Question: I have Googled around for a couple of hours now, for a solution on how to change the color of the TabIndicator in a ViewPager. From the documentation i get, that I should add a PagerTabStrip as the child to my ViewPager in XML. But this is not working as intended. Any suggestions on a solution?
Here is my code:
'''
<android.support.v4.widget.DrawerLayout xmlns:android="http://schemas.android.com/apk/res/android"
xmlns:tools="http://schemas.android.com/tools"
android:id="@+id/drawer_layout"
android:layout_width="match_parent"
android:layout_height="match_parent"
tools:context="com.adrissa.klea.MainActivity" >
<FrameLayout
android:id="@+id/container"
android:layout_width="match_parent"
android:layout_height="match_parent" />
<android.support.v4.view.ViewPager
xmlns:android="http://schemas.android.com/apk/res/android"
android:id="@+id/pager"
android:layout_width="match_parent"
android:layout_height="match_parent"
android:background="#934932"
tools:context="com.adrissa.klea.MainActivity" >
<android.support.v4.view.PagerTabStrip
android:id="@+id/pager_title_strip"
android:layout_width="match_parent"
android:layout_height="wrap_content" >
</android.support.v4.view.PagerTabStrip>
</android.support.v4.view.ViewPager>
<fragment
android:id="@+id/navigation_drawer"
android:name="com.adrissa.klea.NavigationDrawerFragment"
android:layout_width="@dimen/navigation_drawer_width"
android:layout_height="match_parent"
android:layout_gravity="start" />
</android.support.v4.widget.DrawerLayout>
'''
And this is what it looks like:

Obviously what I thought would be the end result is that the light blue tabIndicator was black, but it somehow gets underneath?
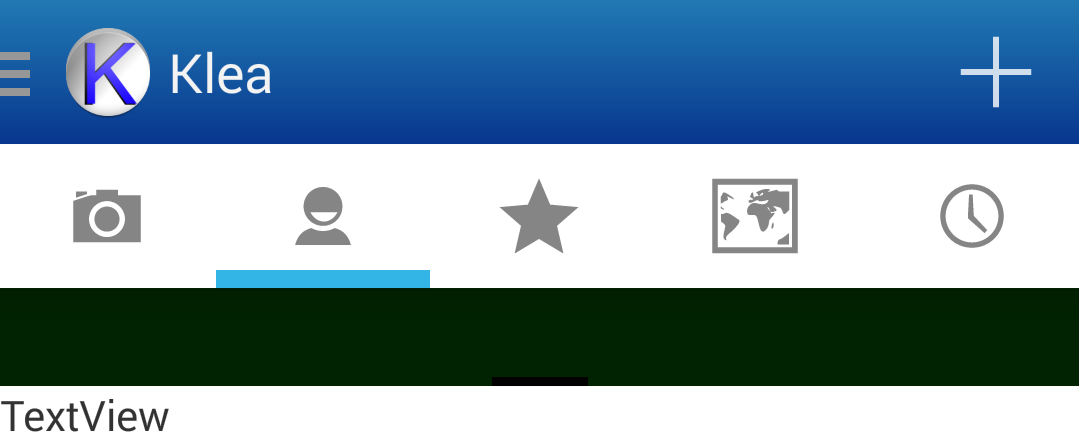
Answer: In the themes.xml file i added this code
'''
<?xml version="1.0" encoding="utf-8"?>
<resources xmlns:android="http://schemas.android.com/apk/res/android">
<style name="CustomActionBarTheme" parent="@style/Theme.AppCompat.Light.DarkActionBar">
<item name="android:actionBarTabStyle">@style/MyActionBarTabs</item>
<item name="actionBarTabStyle">@style/MyActionBarTabs</item>
</style>
<style name="MyActionBarTabs" parent="@style/Widget.AppCompat.ActionBar.TabView">
<!-- tab indicator -->
<item name="android:background">@drawable/actionbar_tab_indicator</item>
<!-- Support library compatibility -->
<item name="background">@drawable/actionbar_tab_indicator</item>
</style>
'''
Then this is the actionbar_tab_indicator.xml file in the drawable folder:
'''
<?xml version="1.0" encoding="utf-8"?>
<selector xmlns:android="http://schemas.android.com/apk/res/android">
<!-- STATES WHEN BUTTON IS NOT PRESSED -->
<!-- Non focused states -->
<item android:state_focused="false" android:state_selected="false"
android:state_pressed="false"
android:drawable="@drawable/tab_unselected" />
<item android:state_focused="false" android:state_selected="true"
android:state_pressed="false"
android:drawable="@drawable/tab_selected" />
<!-- Focused states (such as when focused with a d-pad or mouse hover) -->
<item android:state_focused="true" android:state_selected="false"
android:state_pressed="false"
android:drawable="@drawable/tab_unselected_focused" />
<item android:state_focused="true" android:state_selected="true"
android:state_pressed="false"
android:drawable="@drawable/tab_selected_focused" />
<!-- STATES WHEN BUTTON IS PRESSED -->
<!-- Non focused states -->
<item android:state_focused="false" android:state_selected="false"
android:state_pressed="true"
android:drawable="@drawable/tab_unselected_pressed" />
<item android:state_focused="false" android:state_selected="true"
android:state_pressed="true"
android:drawable="@drawable/tab_selected_pressed" />
<!-- Focused states (such as when focused with a d-pad or mouse hover) -->
<item android:state_focused="true" android:state_selected="false"
android:state_pressed="true"
android:drawable="@drawable/tab_unselected_pressed" />
<item android:state_focused="true" android:state_selected="true"
android:state_pressed="true"
android:drawable="@drawable/tab_selected_pressed" />
</selector>
'''
Then for the tab_selected state i create this xml file.
'''
<?xml version="1.0" encoding="utf-8"?>
<layer-list xmlns:android="http://schemas.android.com/apk/res/android">
<item
android:top="-6dp"
android:left="-6dp"
android:right="-6dp"
android:bottom="0dp">
<shape android:shape="rectangle">
<solid android:color="#ffffff"/>
<stroke
android:width="5dp"
android:color="#07368e"/>
</shape>
</item>
</layer-list>
'''
Then for my layout i get this tab indicator.